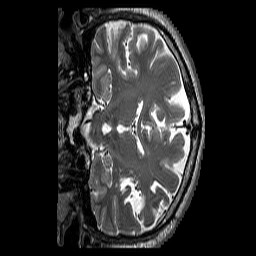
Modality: T2w
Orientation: coronal
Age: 52
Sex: male
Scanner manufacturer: siemens
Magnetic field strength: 3 T
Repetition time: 3.2 s
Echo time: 0.213 s